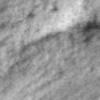
Label: no_change